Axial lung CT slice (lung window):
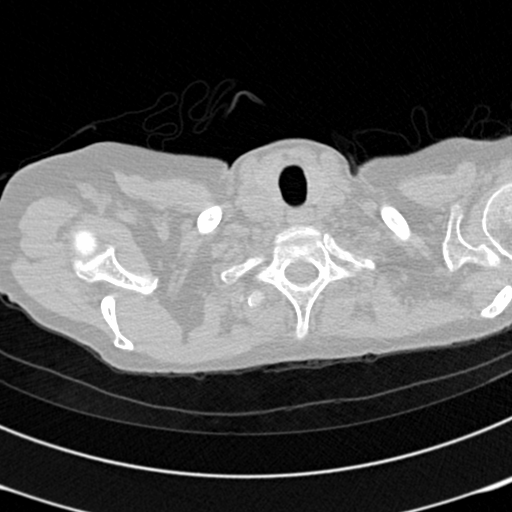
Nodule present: no